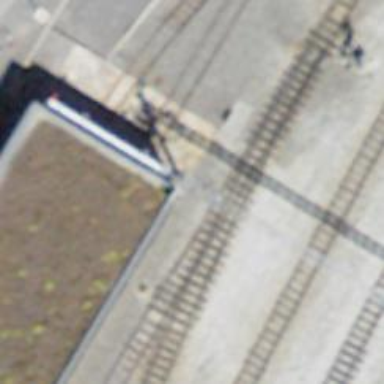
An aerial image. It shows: Narrow-gauge railway siding with electrified contact line. The siding has one track.